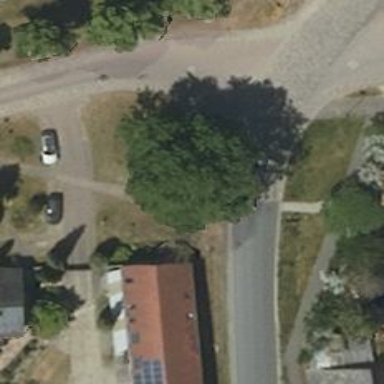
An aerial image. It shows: Broadleaved evergreen tree in its natural setting.